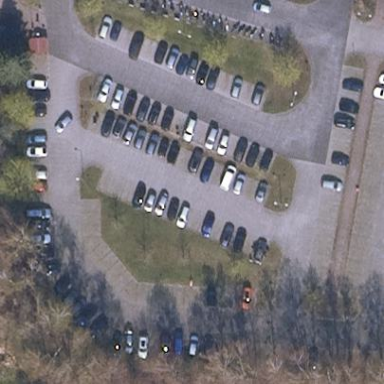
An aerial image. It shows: Paved parking aisle used as service road.